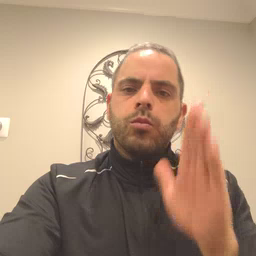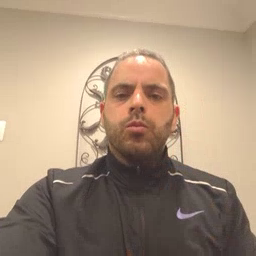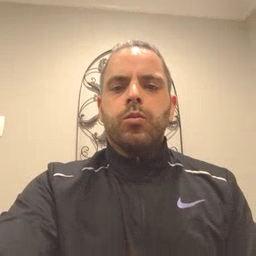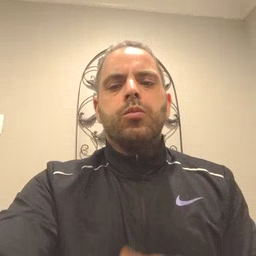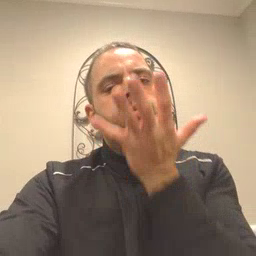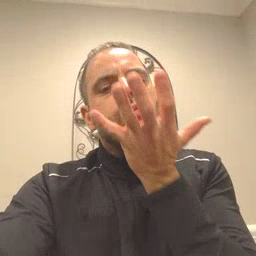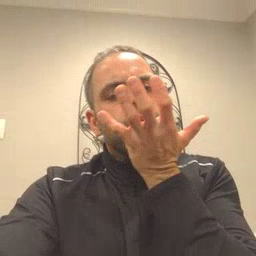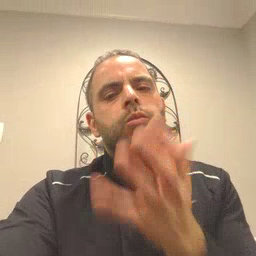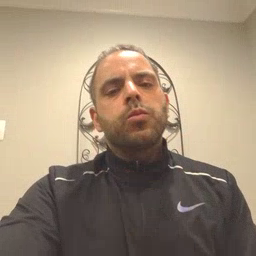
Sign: grass